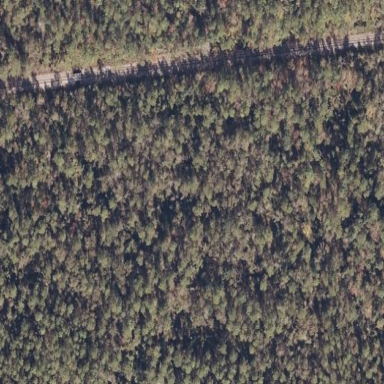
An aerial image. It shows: Needle-leaved woodland.